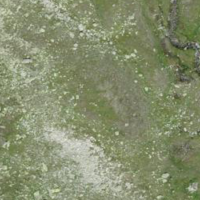
EUNIS habitat code: 31
Species observed at this site:
Falco tinnunculus
Cinclus cinclus
Aquila chrysaetos